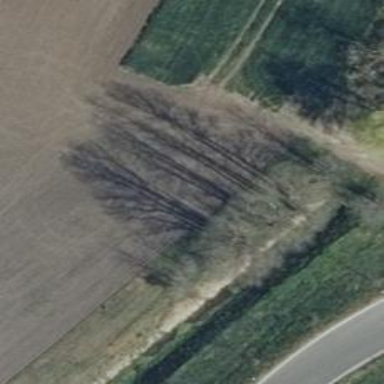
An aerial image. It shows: Row of deciduous broadleaved trees.